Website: walmart
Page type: payment
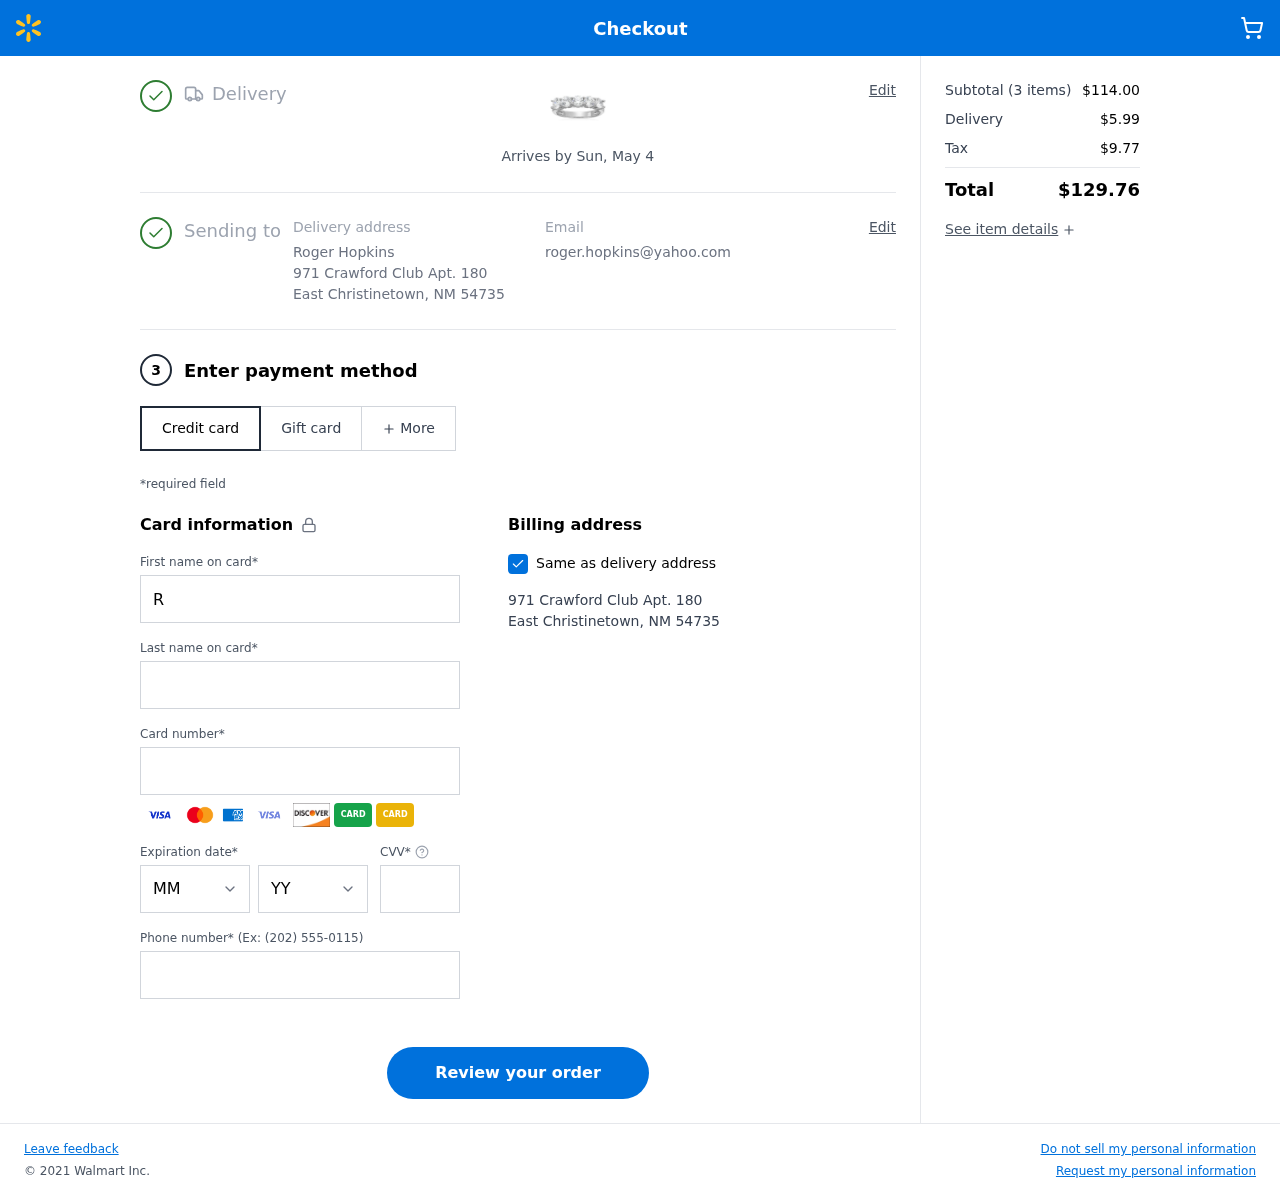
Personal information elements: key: PII_CARD_CVV
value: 8303
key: PII_CARD_EXPIRY_MONTH
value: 06
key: PII_CARD_EXPIRY_YEAR
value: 28
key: PII_CARD_NUMBER
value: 3493 4165 8401 599
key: PII_CITY
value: East Christinetown
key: PII_EMAIL
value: roger.hopkins@yahoo.com
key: PII_FIRSTNAME
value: Roger
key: PII_FULLNAME
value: Roger Hopkins
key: PII_LASTNAME
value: Hopkins
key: PII_PHONE
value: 2936414014
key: PII_POSTCODE
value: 54735
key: PII_STATE_ABBR
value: NM
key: PII_STREET
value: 971 Crawford Club Apt. 180
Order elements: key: ORDER_DELIVERY_DATE
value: Arrives by Sun, May 4
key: ORDER_NUM_ITEMS
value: (3 items)
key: ORDER_SUBTOTAL
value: $114.00
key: ORDER_SHIPPING_COST
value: $5.99
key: ORDER_TAX
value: $9.77
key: ORDER_TOTAL
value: $129.76